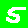
Digit: 5